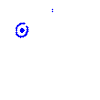
Particle: electron